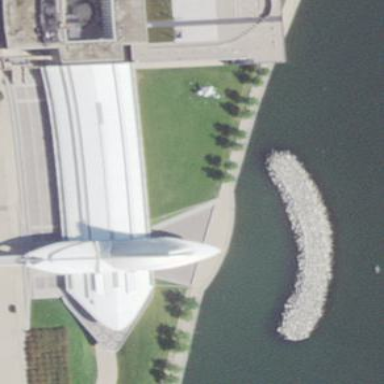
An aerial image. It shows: Civic building with white glass and marble facade. The roof is also white in color.